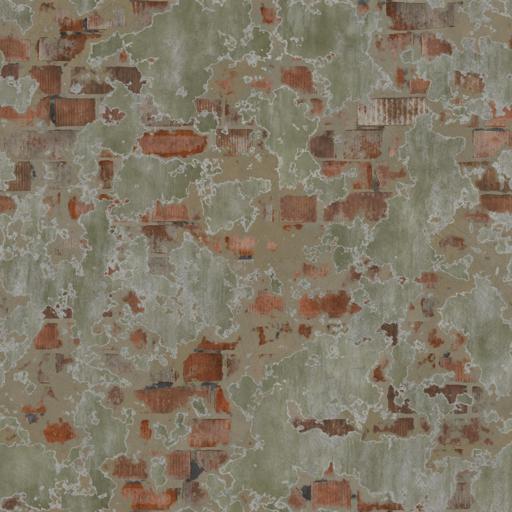
Tags: brick bricks broken old paint painted plaster wall